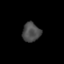
Tissue: prostate
Cell type: T cells
Senescence score: 0.3296
Nuclear area (px): 335
Mean DAPI intensity: 76.122